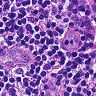
Metastatic tissue present: no